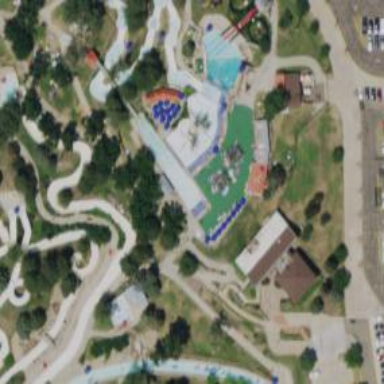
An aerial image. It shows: Water slide attraction.